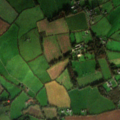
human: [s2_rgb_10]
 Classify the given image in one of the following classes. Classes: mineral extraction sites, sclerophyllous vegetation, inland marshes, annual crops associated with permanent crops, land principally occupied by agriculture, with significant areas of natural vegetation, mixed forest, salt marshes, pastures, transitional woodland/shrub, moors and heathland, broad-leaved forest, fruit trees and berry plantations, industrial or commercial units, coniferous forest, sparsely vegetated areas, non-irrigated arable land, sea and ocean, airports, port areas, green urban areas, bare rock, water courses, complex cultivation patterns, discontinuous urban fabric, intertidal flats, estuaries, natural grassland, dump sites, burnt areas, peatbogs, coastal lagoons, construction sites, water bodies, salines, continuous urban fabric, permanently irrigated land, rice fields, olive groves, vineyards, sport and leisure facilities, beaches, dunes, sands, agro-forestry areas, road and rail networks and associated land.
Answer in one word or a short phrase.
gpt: non-irrigated arable land, pastures